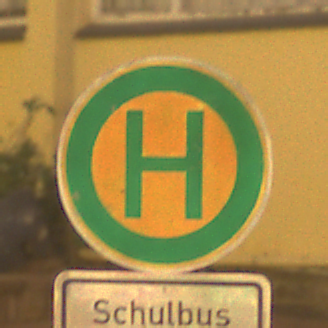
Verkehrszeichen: Haltestelle
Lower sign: ZeitangabenMitBeschraenkungAufWochentage5
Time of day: Night
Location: Outdoor (Urban)
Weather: Clear
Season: NotSpecified
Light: Artificial